Question: I don't seem to have this problem when I use other iPads so I wonder if there's anything I can do about it. In the 'debug navigator' category, I can only see FPS of my running application, while with other devices I also see CPU and memory.

Any ideas?
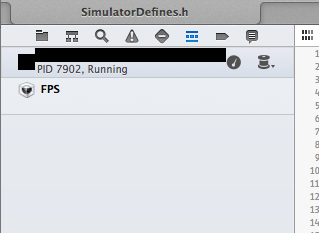
Answer: Performance Analyzer can show CPU load for iOS 6+, memory load available from iOS 7, this feature can be configured in scheme editor: